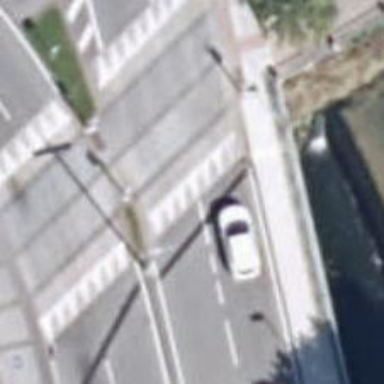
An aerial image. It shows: Road with traffic signals controlling the flow of traffic.